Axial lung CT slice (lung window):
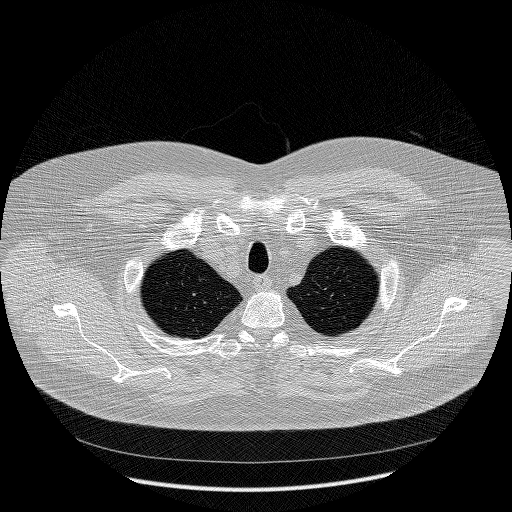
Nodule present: no